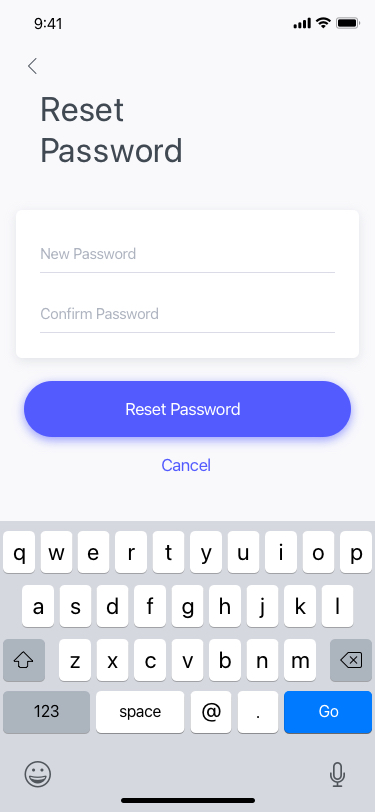
Text in this UI design:
Cancel
Reset Password
New Password
Confirm Password
Reset
Password